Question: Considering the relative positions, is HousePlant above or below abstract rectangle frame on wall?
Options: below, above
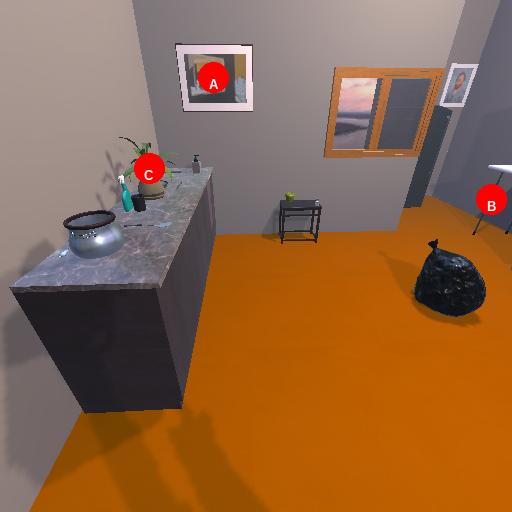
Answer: below